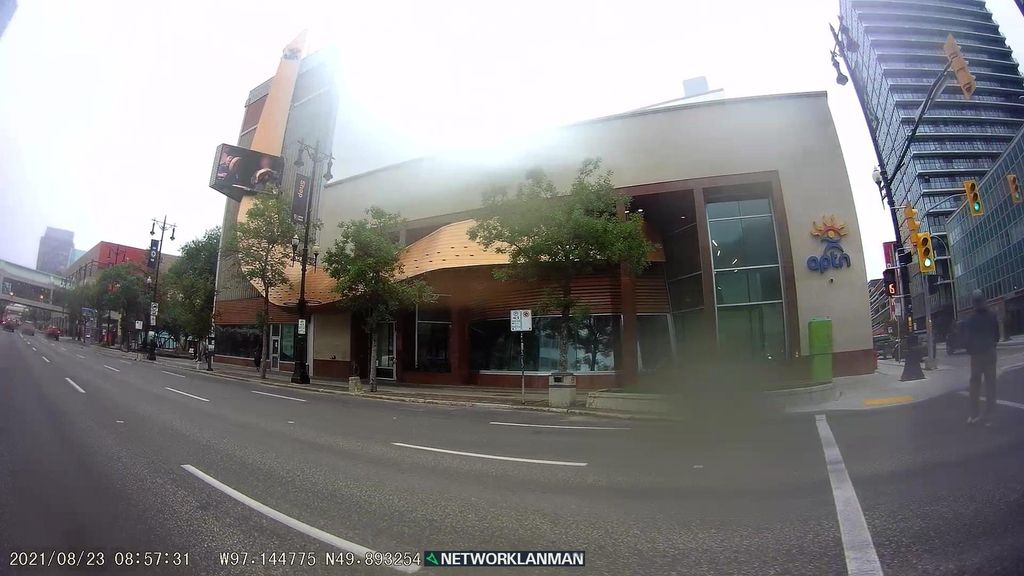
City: winnipeg